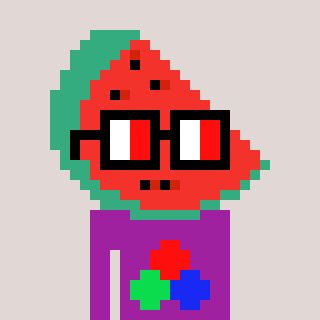
a pixel art character with square glasses with black frames and red eyes, a watermelon-shaped head and a magenta-colored body on a warm background